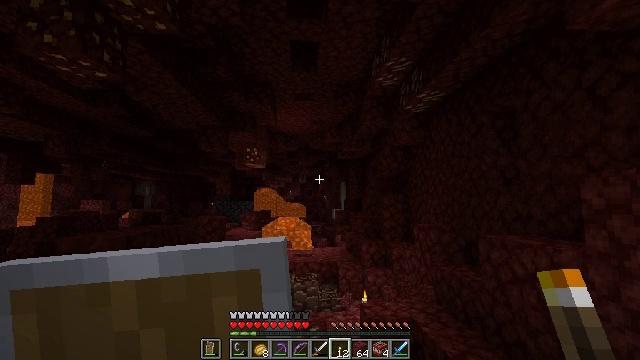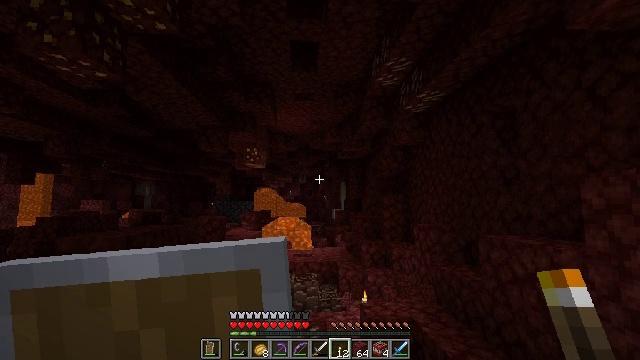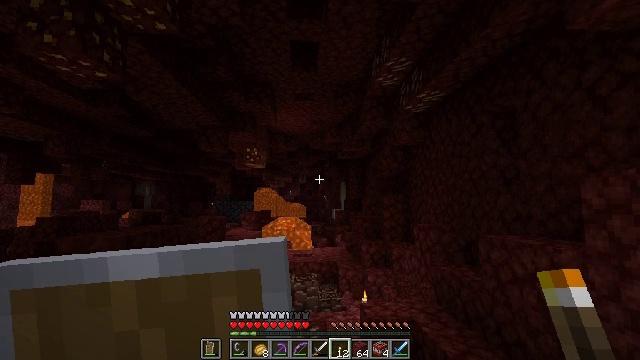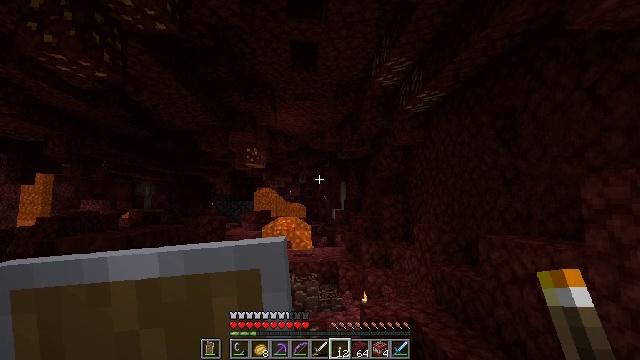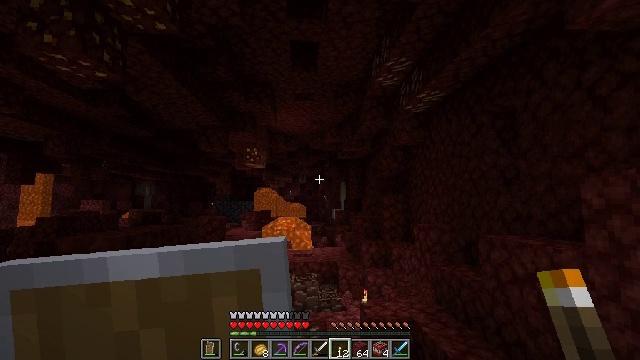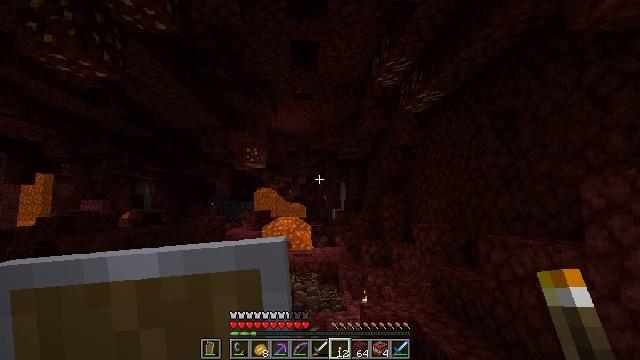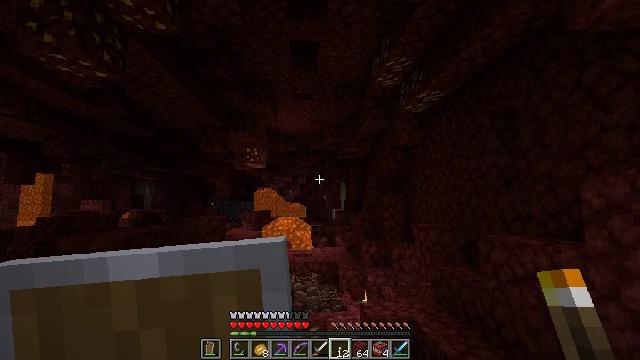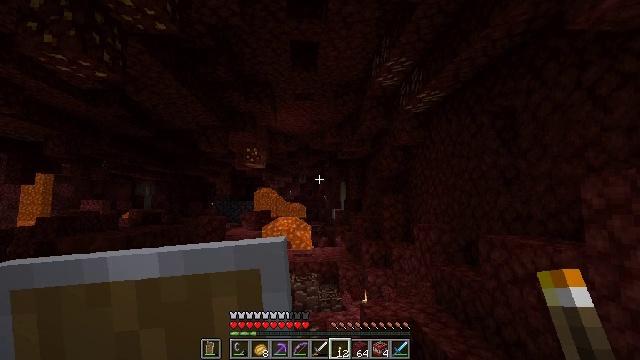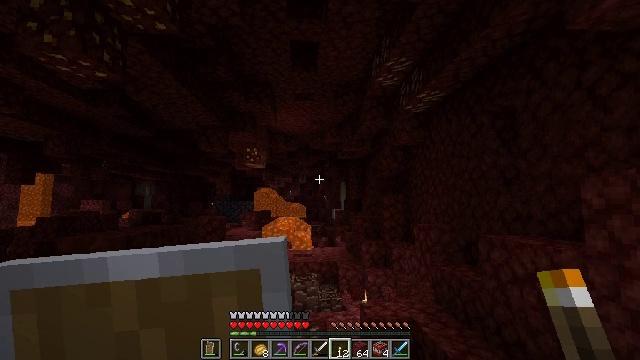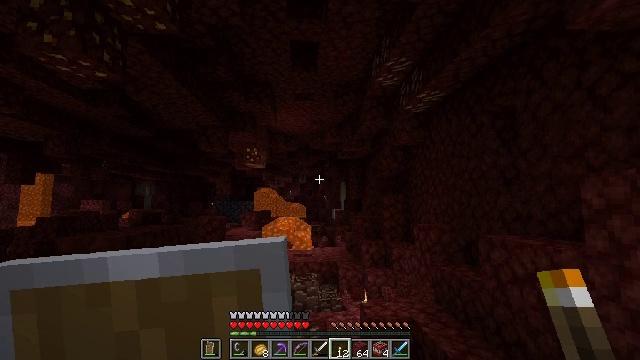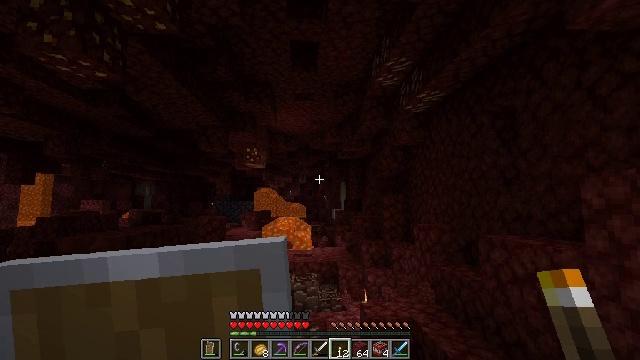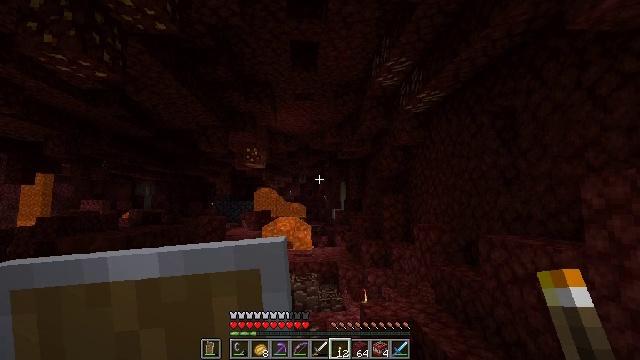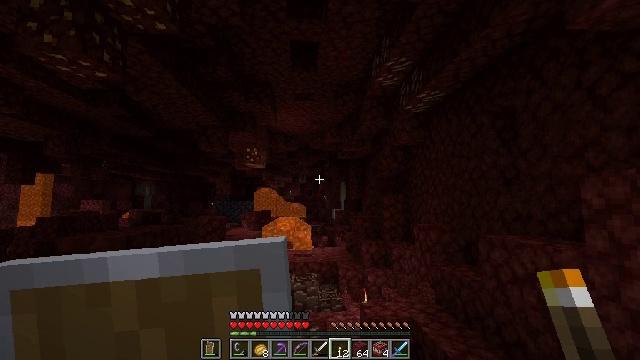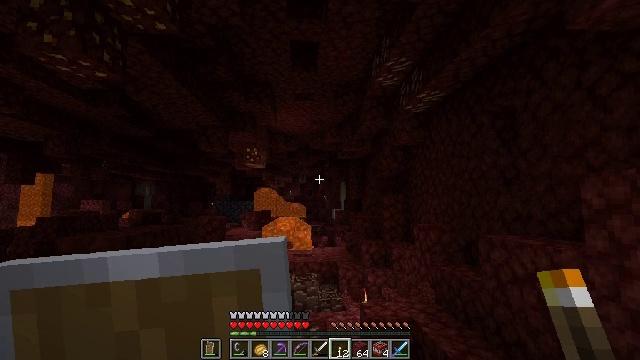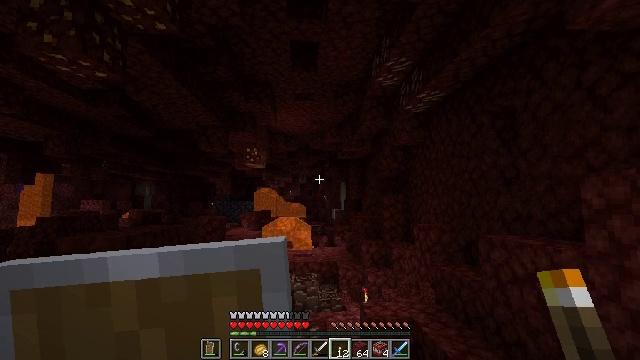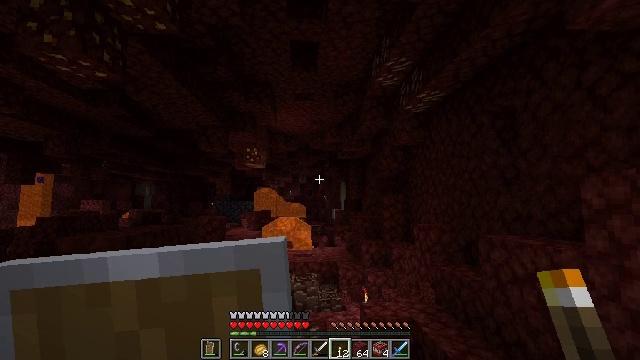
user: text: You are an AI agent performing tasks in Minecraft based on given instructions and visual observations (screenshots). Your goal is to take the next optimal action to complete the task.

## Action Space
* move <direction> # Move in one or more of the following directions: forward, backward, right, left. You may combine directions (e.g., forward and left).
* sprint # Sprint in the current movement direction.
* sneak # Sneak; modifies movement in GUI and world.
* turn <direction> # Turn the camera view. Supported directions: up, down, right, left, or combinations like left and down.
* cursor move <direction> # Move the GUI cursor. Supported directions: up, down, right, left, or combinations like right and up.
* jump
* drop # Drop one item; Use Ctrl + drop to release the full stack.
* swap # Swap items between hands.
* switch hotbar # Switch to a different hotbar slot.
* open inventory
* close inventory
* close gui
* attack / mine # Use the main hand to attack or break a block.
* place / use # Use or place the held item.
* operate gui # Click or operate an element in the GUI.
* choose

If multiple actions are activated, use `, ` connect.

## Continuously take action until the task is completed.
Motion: motion action
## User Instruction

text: Dig deep through the Nether to find ancient debris.
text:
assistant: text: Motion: no_op
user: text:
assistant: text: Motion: no_op
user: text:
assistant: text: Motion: no_op
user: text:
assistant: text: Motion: no_op
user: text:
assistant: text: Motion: no_op
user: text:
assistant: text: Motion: no_op
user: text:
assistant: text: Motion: no_op
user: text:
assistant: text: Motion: no_op
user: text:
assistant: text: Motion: no_op
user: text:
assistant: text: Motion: no_op
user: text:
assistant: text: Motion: no_op
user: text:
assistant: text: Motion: no_op
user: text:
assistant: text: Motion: no_op
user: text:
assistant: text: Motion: no_op
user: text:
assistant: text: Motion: no_op
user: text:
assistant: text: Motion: no_op
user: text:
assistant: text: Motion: no_op
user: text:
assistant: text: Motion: no_op
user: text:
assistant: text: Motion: no_op
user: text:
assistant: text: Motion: no_op
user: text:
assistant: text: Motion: no_op
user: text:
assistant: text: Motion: no_op
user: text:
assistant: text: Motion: no_op
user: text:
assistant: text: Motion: no_op
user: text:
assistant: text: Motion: no_op
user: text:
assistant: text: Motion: no_op
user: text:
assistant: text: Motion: no_op
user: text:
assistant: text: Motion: no_op
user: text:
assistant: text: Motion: no_op
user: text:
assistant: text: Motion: no_op